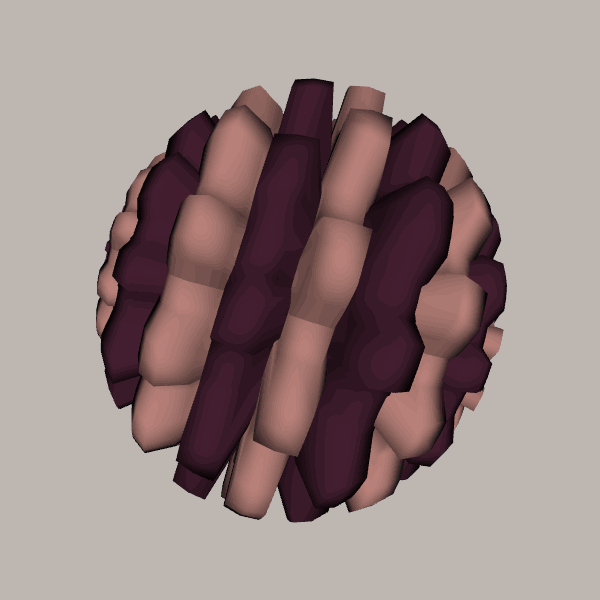
Background: light